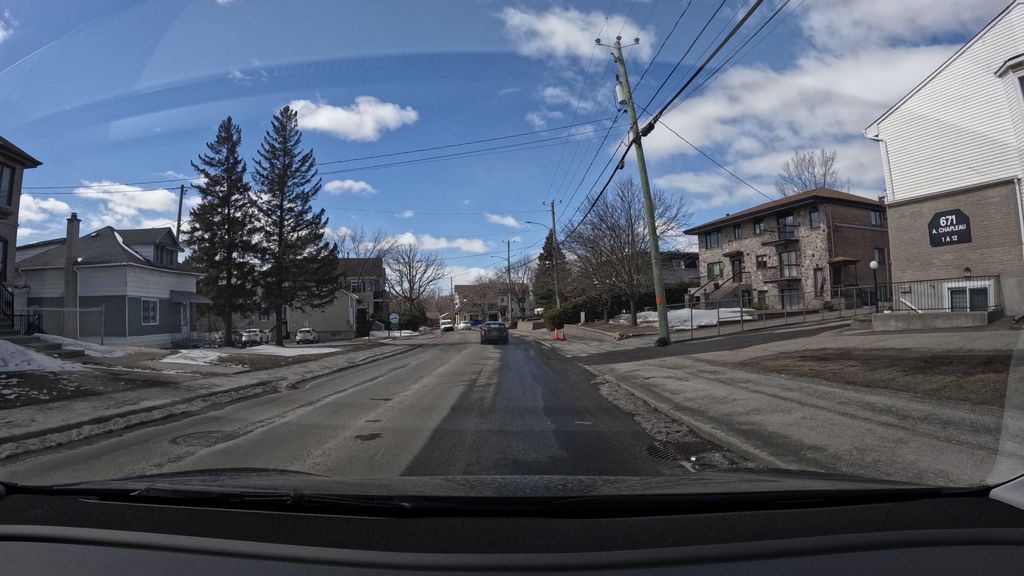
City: montreal